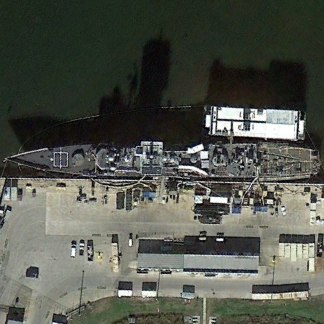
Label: cruiser